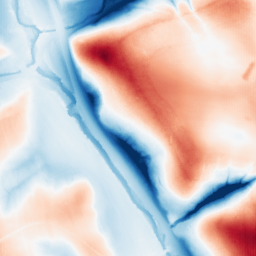
Category: edge_preserving
Decomposition family: guided
Decomposition parameters: radius: 32
eps: 1
Upsampling method: fft_zeropad
Upsampling parameters: scale: 8
Upsampling scale: 8